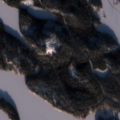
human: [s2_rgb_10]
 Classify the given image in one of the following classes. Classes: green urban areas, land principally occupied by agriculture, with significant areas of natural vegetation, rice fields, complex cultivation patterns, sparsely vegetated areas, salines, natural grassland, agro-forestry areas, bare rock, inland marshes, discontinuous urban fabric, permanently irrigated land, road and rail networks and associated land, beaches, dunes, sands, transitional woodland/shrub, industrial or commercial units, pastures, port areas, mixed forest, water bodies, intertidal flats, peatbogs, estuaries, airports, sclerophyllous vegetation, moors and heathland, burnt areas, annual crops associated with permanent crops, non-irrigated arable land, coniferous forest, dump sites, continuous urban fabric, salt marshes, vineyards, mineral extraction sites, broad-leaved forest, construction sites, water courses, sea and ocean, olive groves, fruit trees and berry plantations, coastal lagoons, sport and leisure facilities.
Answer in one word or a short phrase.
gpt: coniferous forest, mixed forest, water bodies